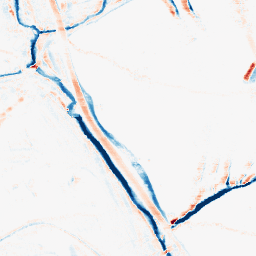
Category: morphological
Decomposition family: morphological_rect
Decomposition parameters: operation: average
width: 10
height: 5
Upsampling method: regularized
Upsampling parameters: scale: 4
lambda_reg: 0.001
Upsampling scale: 4